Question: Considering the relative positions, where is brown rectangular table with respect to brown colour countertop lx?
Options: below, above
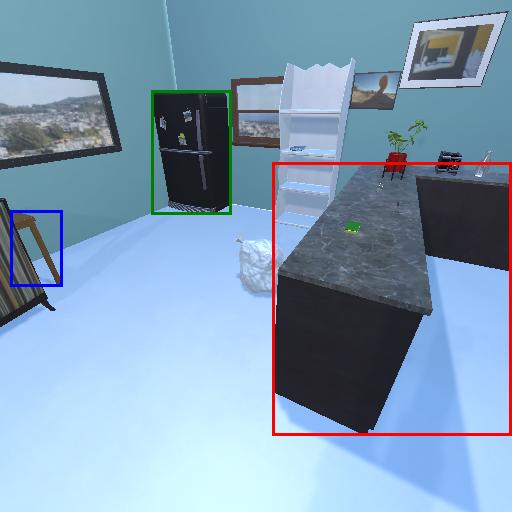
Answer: below